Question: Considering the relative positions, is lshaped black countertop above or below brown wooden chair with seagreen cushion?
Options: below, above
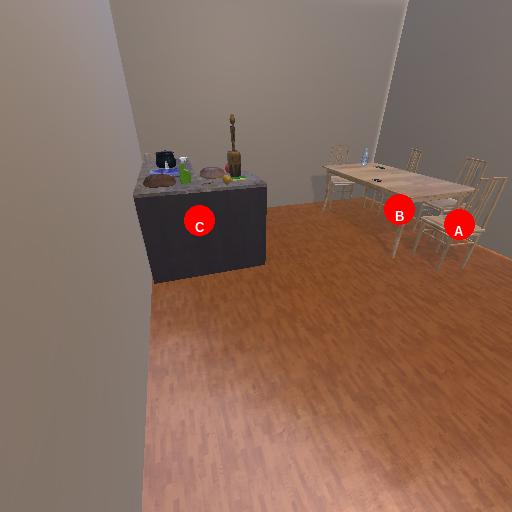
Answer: below